Current action and preconditions to check: trajectory_clear

Your task: For each precondition in the list above, predict whether it will hold at this action.

Consider the current scene as observed from the mobile robot's camera, and analyze the predicted future states of all dynamic agents (e.g., people, animals, vehicles, or any moving entities) within the NEXT SECOND.

IMPORTANT: Only answer "very likely" if you are absolutely certain—based on strong, clear evidence—that a dynamic agent will violate the precondition in the predicted future state. Do NOT answer "very likely" for unlikely, ambiguous, or low-probability risks.

Ask yourself for each precondition: Is there a high probability, with clear and convincing evidence, that the predicted future states of any dynamic agent will interfere with the predicted future state of the currently executing action within the NEXT SECOND, causing that precondition to fail?

Assess the risk level based on these predictions. Use "likely" or "very likely" if motions create a clear risk of interference.

Use "neutral" or "improbable" if agents are nearby but their predicted paths are clearly diverging or non-conflicting.

Failure Risk Categories: "very improbable", "improbable", "neutral", "likely", "very likely"

Answer Format: Output ONLY the probability_of_failure value from these categories: "very improbable", "improbable", "neutral", "likely", "very likely"

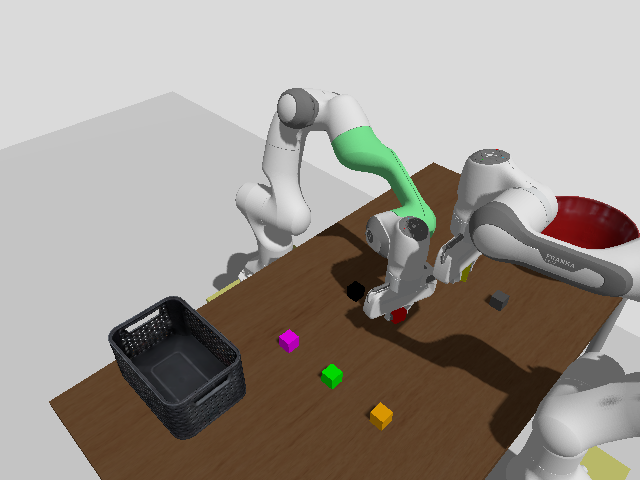

Answer: improbable